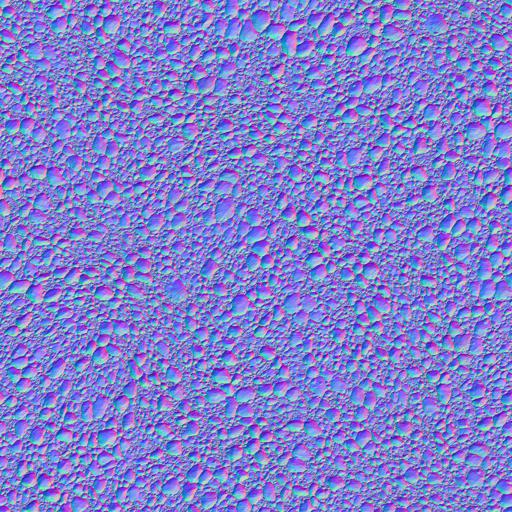
gravel ground pebbles river rocks